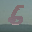
Label: 6